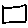
Label: square